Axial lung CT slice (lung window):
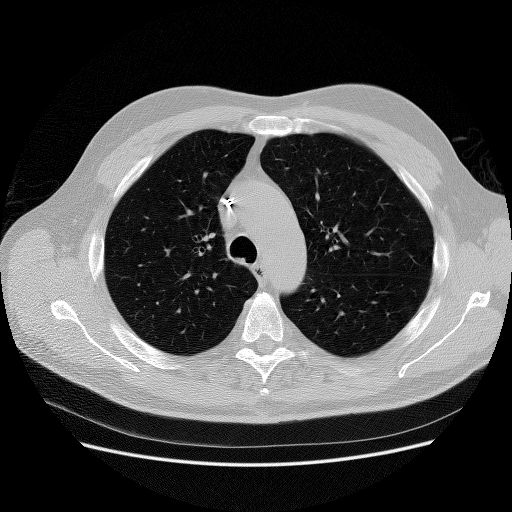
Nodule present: no